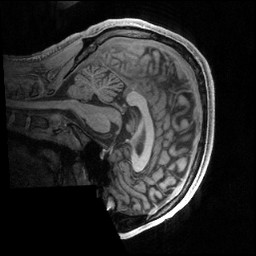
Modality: T1w
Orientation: sagittal
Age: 25
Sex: male
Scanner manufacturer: siemens
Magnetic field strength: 3 T
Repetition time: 2.4 s
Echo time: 0.00231 s